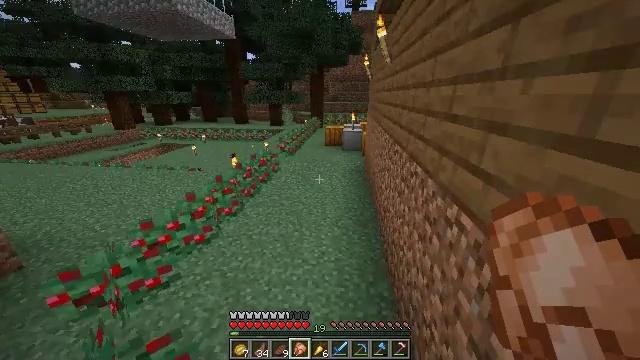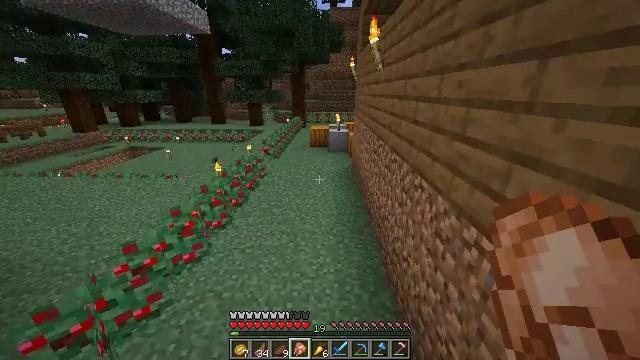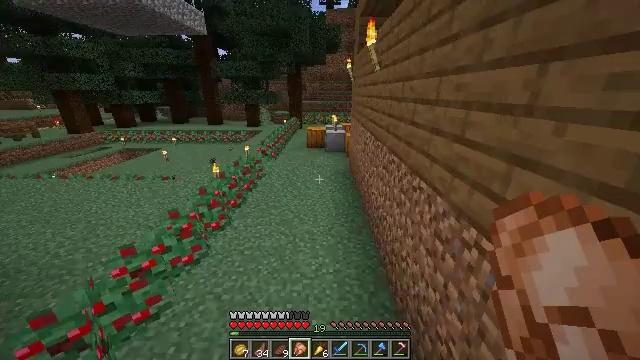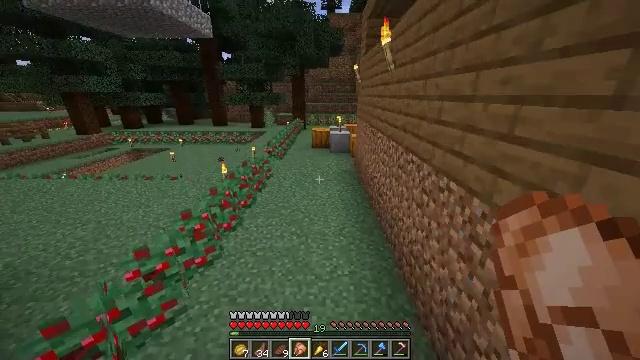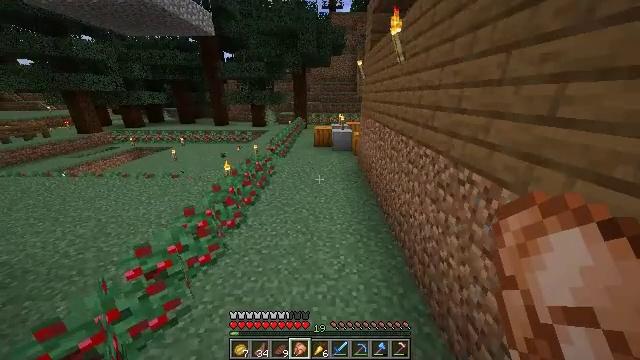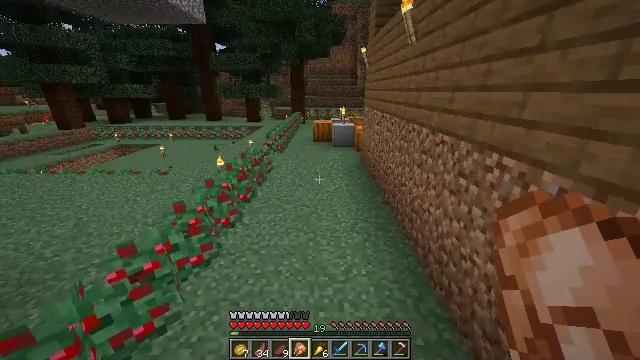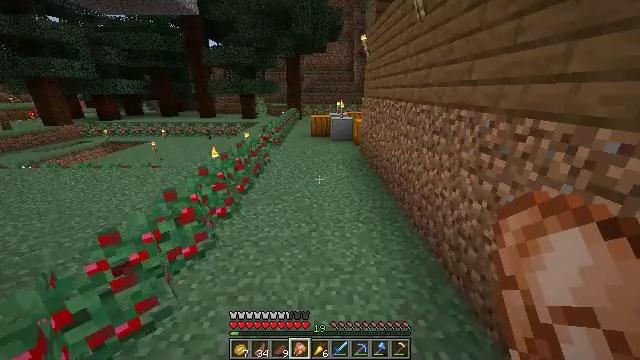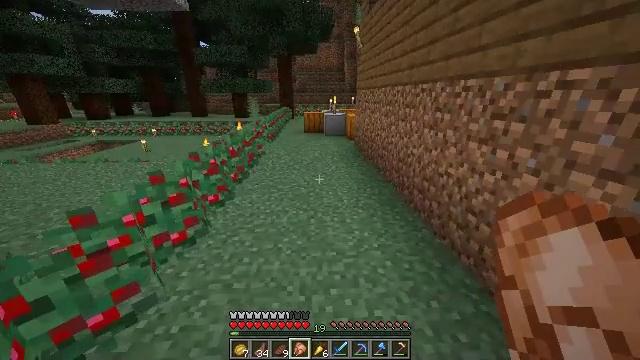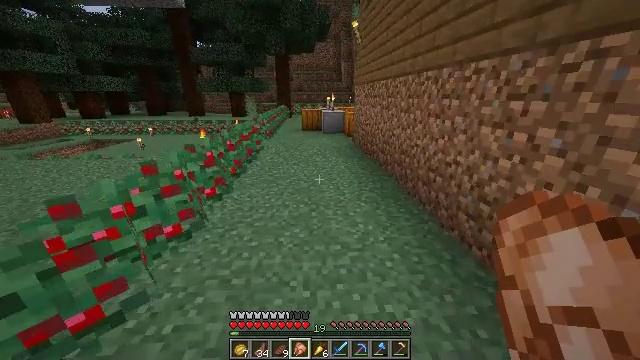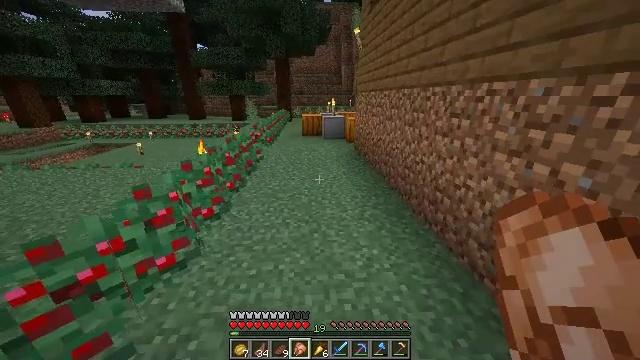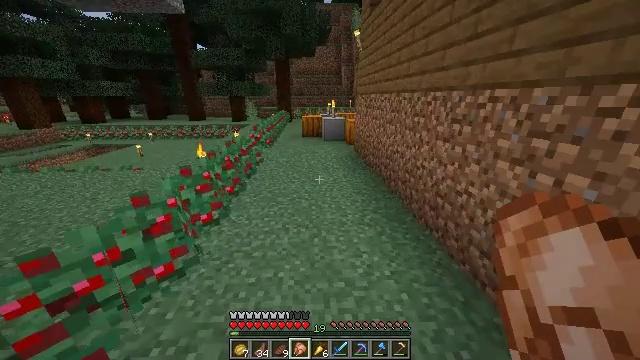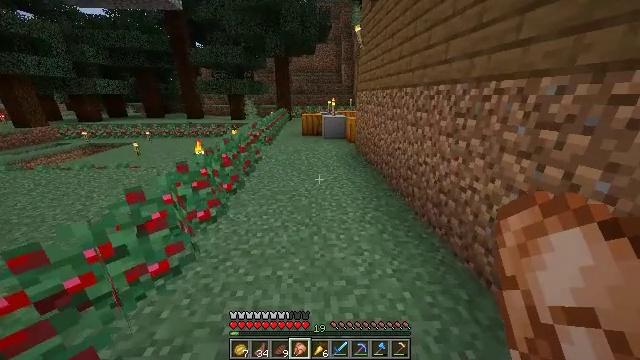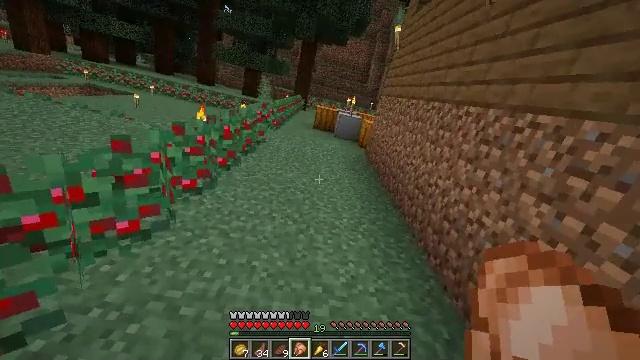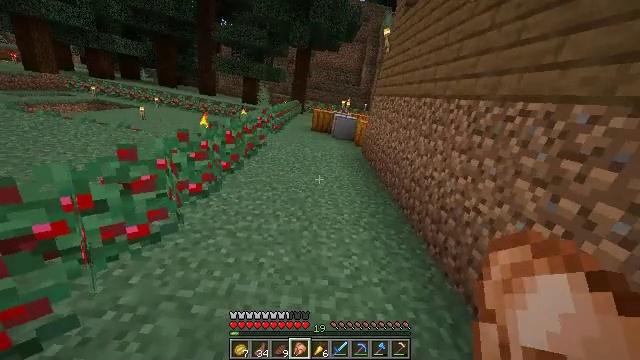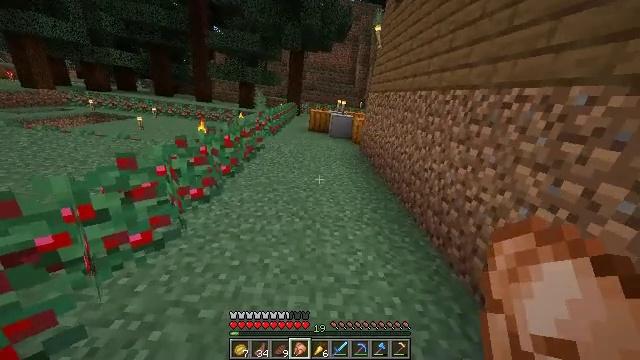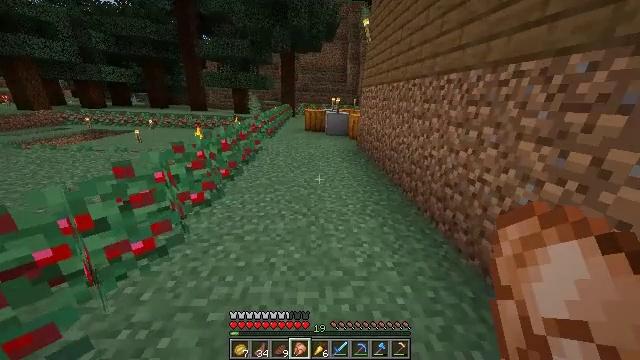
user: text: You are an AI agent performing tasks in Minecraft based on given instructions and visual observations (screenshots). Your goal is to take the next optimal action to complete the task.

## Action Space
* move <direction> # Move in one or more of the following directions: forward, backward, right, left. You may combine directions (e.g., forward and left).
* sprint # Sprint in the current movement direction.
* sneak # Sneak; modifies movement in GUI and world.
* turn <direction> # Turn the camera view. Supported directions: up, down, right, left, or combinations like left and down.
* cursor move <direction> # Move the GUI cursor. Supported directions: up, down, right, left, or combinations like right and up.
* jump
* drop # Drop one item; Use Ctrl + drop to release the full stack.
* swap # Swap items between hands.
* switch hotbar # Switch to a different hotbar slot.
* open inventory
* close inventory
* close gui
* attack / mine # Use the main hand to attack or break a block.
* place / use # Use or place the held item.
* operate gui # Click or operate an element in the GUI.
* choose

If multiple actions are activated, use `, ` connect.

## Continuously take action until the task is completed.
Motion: motion action
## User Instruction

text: Harvest wheat from the field.
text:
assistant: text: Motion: move forward, turn right, jump
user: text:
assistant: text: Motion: move forward, jump
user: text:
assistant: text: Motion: move forward, jump
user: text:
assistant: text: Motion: move forward, jump
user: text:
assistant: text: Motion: move forward, jump
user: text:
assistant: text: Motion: move forward, turn right, jump
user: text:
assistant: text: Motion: move forward, turn right, jump
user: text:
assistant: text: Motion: move forward, jump
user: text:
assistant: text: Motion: move forward, jump
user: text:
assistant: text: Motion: move forward, jump
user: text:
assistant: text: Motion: move forward, jump
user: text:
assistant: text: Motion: move forward, jump
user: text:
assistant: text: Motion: move forward, jump
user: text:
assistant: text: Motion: move forward, jump
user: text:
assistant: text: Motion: move forward, jump
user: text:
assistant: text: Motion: move forward, jump
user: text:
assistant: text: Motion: move forward, jump
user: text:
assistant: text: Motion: move forward, jump
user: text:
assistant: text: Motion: move forward and move right, jump
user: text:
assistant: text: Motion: move forward and move right, jump
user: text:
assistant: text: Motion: move forward and move right, jump
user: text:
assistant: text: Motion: move forward and move right, sprint, jump
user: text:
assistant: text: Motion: move forward and move right, sprint, turn left, jump
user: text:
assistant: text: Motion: move forward and move right, sprint, turn left, jump
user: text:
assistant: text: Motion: move forward and move right, sprint, turn left, jump
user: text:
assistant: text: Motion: move forward and move right, sprint, turn left, jump
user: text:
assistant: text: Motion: move forward and move right, sprint, turn left, jump
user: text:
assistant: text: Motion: move forward and move right, sprint, turn left, jump
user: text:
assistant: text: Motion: move forward and move right, sprint, turn left, jump
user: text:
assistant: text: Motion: move forward and move right, sprint, turn left, jump